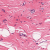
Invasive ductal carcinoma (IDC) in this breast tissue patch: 0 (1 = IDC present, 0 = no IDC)